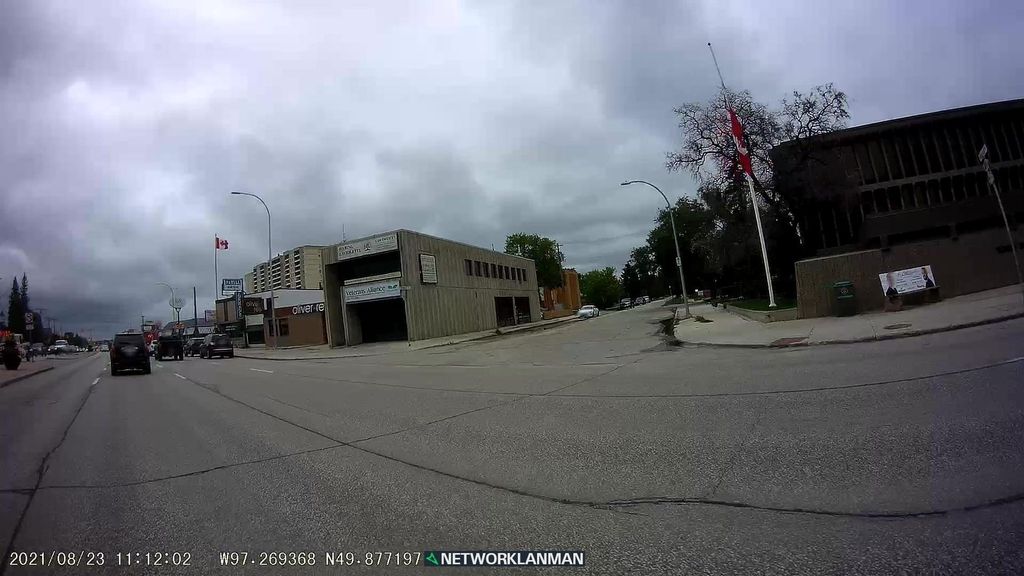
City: winnipeg